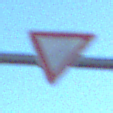
Verkehrszeichen: VorfahrtGewaehren
Umgebung: Outdoor, Urban
Tageszeit: MorningAfternoon
Wetter: Clear
Licht: Natural
Jahreszeit: NotSpecified
Kontrast: HighContrast